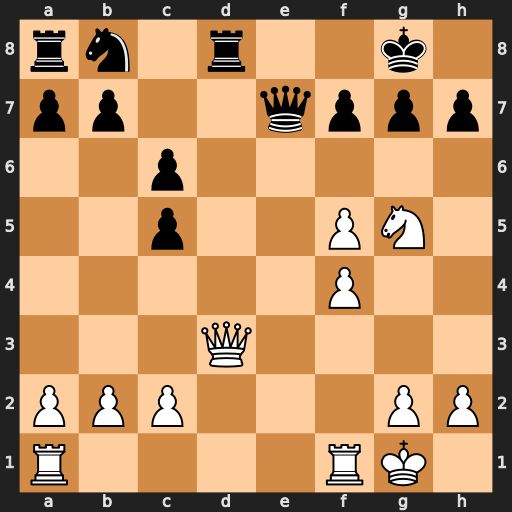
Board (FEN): rn1r2k1/pp2qppp/2p5/2p2PN1/5P2/3Q4/PPP3PP/R4RK1
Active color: w
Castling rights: -
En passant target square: -
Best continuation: f6 Rxd3 fxe7